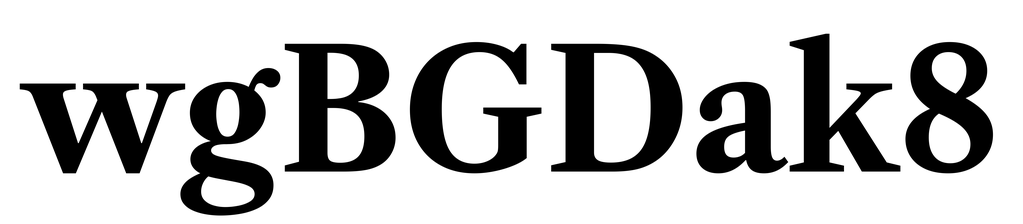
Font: LibreCaslonText_Bold